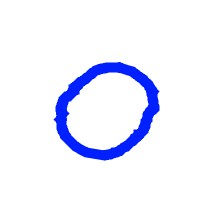
Shape: circle